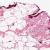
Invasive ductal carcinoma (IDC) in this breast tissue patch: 0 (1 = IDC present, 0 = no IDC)